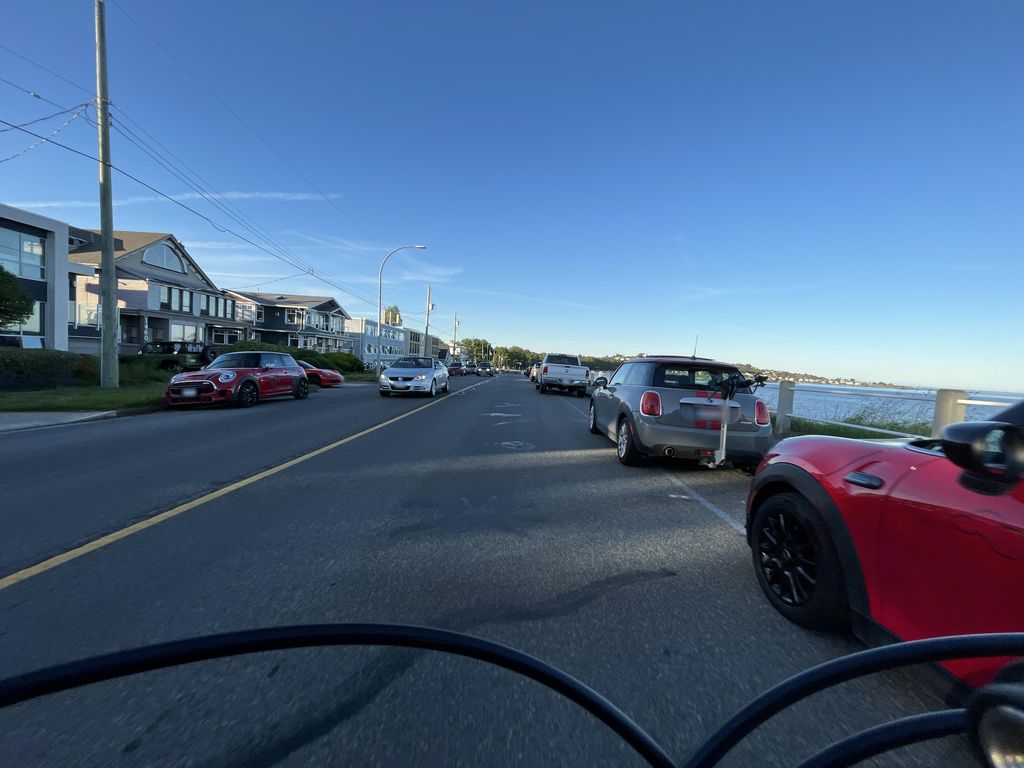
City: victoria